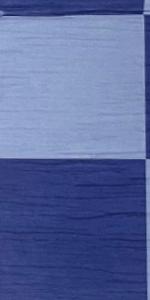
Label: Empty